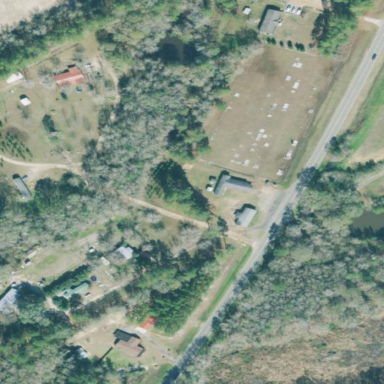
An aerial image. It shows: Cemetery.